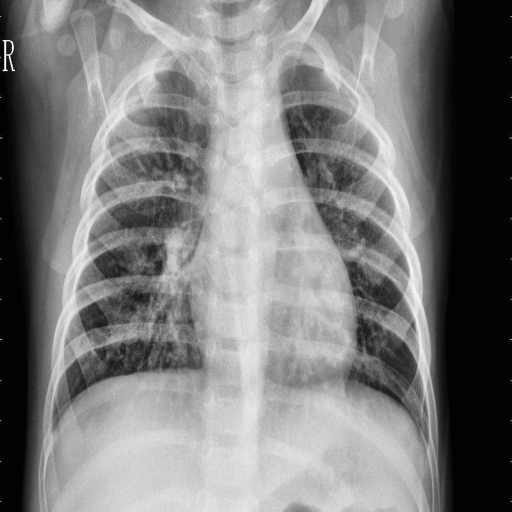
Finding: PNEUMONIA